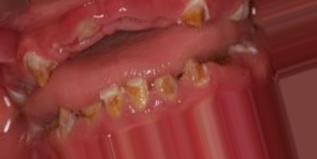
Condition: Caries